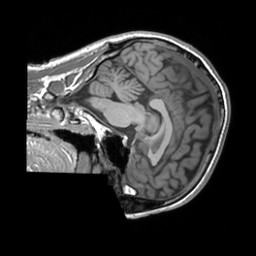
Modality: T1w
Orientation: sagittal
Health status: ill
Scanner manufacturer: siemens
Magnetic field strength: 3 T
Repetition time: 1.3 s
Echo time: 0.00239 s